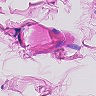
Metastatic tissue present: no